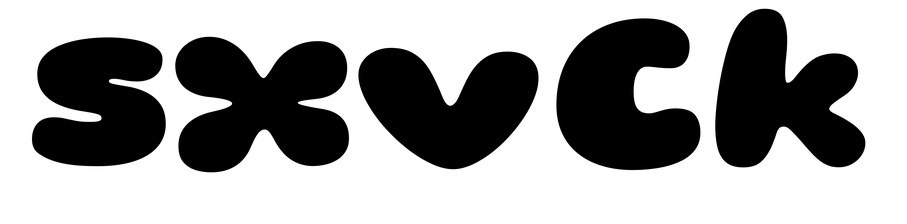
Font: Gluten_Black